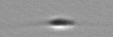
Label: Cylindrotheca_morphotype1